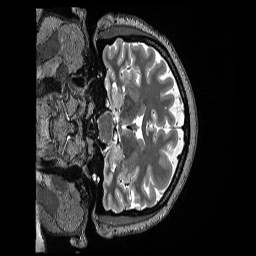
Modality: T2w
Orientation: coronal
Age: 43
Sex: female
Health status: ill
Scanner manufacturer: siemens
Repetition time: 3.2 s